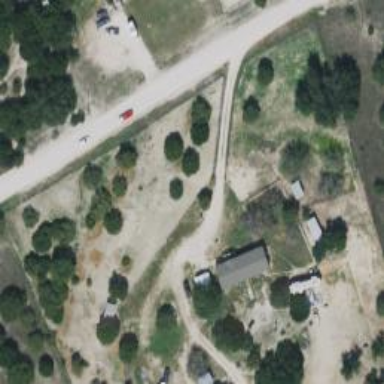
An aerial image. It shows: Driveway.